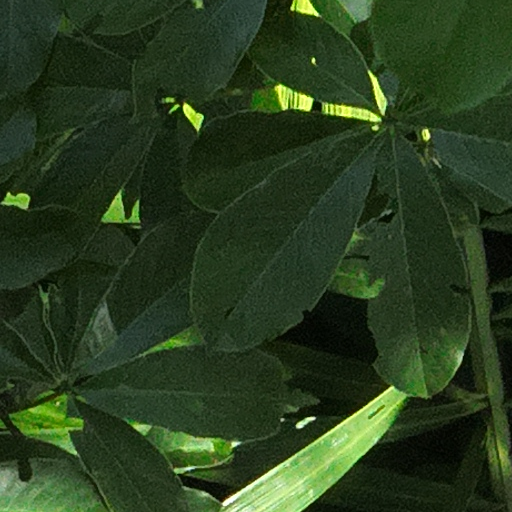
Species: Alseis blackiana
GBIF accepted scientific name: Alseis blackiana
Crown area (m\u00b2): 125.928